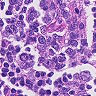
Metastatic tissue present: no